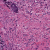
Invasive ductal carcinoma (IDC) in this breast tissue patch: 1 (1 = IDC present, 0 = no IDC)